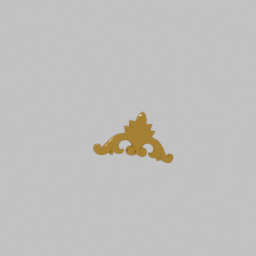
Label: decoration